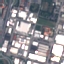
Land use / land cover class: Industrial